Question: I use formulas in excel, and I have noticed a weird behavior using a German cell format.
1. In excel, select A1 an set its format to: (regional) German, Versicherungsnachweis-Nr.
2. Type "=SUM(B1:B3)" in A1. I used SUM in this example but the result is the same for anything starting with "=".
The behavior I get is that A1 is shown as a string. The format adds "[ ]", so the cell is read as "[=SUM(B1:B3)]", even though the content really starts with "=".

I have found absolutely nothing related to this on the internet, how can I have Excel to recognize the cell as a formula?
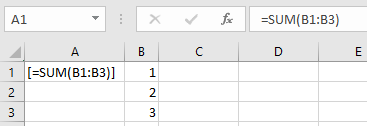
Answer: The 'Versicherungsnachweis-Nr.' format is translated to this:
'''
Range("A1").NumberFormat = "\[@\]"
'''
which forces the formula inside to act as a string. Thus, the formula is not evaluated. If you want it to be evaluated, change the format to general, and concatenate the two '[' and ']':
'''
="["&SUMME(C1:C3)&"]"
'''
---
'=SUM()' in German is '=SUMME()'. See this for a reference of all German formulas:
<URL>